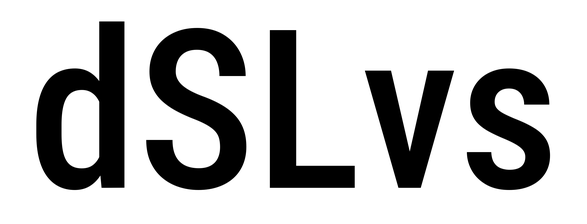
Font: Roboto_Condensed_Medium